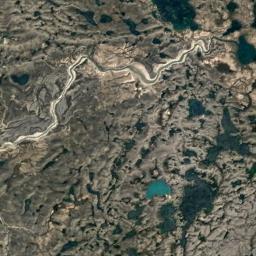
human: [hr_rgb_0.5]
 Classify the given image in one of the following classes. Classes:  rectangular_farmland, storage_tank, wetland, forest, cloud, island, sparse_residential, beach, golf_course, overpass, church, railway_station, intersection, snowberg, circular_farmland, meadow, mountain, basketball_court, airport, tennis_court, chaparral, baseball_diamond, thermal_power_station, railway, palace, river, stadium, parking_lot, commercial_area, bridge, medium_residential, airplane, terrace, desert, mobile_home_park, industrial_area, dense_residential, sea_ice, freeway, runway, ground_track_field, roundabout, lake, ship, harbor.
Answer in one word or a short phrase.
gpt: wetland